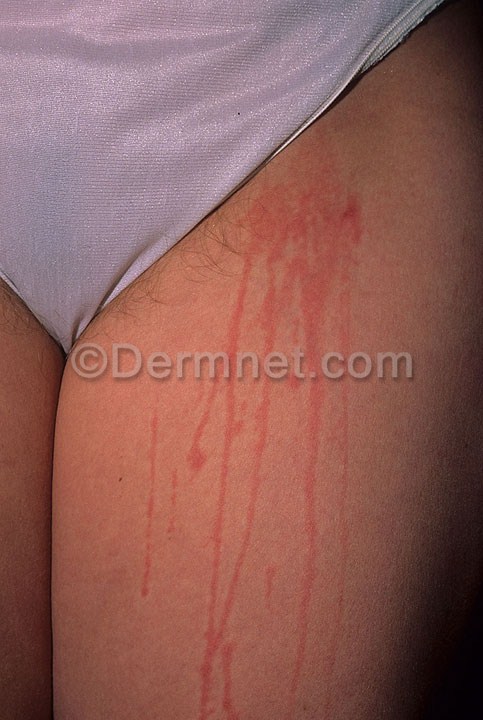
Disease: Light Diseases and Disorders of Pigmentation